Question: I have a table set up for an email form but when I view it in Outlook the column gets pushed out and it doesn't align properly.
I want the text the sit in the column next to the image but It get's pushed over to the right when I view it in Outlook.
I've tried adding the width to the tables properties but it still plays up.
Obviously it views fine in JSFiddle but I'm hoping someone knows where the problem lies.
<URL>
'''
<table width="500px" border="1">
<tr>
<th height="40" colspan="2" align="left" bgcolor="#FFFFFF" scope="row">
<h1><img src="http://icons.iconarchive.com/icons/oxygen-icons.org/oxygen/256/Actions-arrow-right-icon.png" width="16" height="30" />NAME</h1>
</th>
</tr>
<tr>
<th height="70" width="70" align="left" bgcolor="#FFFFFF" scope="row">
<img src="http://www.nasa.gov/images/content/617883main_VIIRS_4Jan2012.small.jpg"
width="70" height="70" />
</th>
<th width="430" height="41" align="left" bgcolor="#FFFFFF" scope="row"><strong>Text Text Text Text Text Text Text Text Text Text Text Text</strong>
</th>
</tr>
</table>
'''
This is what Outlook is doing to my table:

As you can see, the text doesn't sit to the left of the cell.
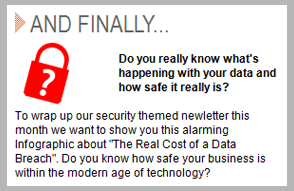
Answer: Try to remove px from width property in table and th tags like this
'''
<table width="500" border="1">
'''
For Outlook 2007 you could try to add inline css too
'''
<th height="40" style="width:40px;" colspan="2" align="left" bgcolor="#FFFFFF" scope="row">
'''
<URL>
Try this:
'''
<table width="500" border="1" cellspacing="0" cellpadding="0">
<tr>
<td height="40" width="498" bgcolor="#FFFFFF" scope="row">
<h1><img src="http://icons.iconarchive.com/icons/oxygen-icons.org/oxygen/256/Actions-arrow-right-icon.png" width="16" height="30" />
NAME</h1>
</td>
</tr>
<tr>
<td>
<table border="0" width="498" cellspacing="0" cellpadding="0">
<tr>
<td height="70" width="70" bgcolor="#FFFFFF" scope="row">
<img src="http://www.nasa.gov/images/content/617883main_VIIRS_4Jan2012.small.jpg" width="70" height="70" style="display: block;" />
</td>
<td width="428" height="70" bgcolor="#FFFFFF" scope="row"><strong>Text Text Text Text Text Text Text Text Text Text Text Text</strong>
</td>
</tr>
</table>
</td>
</tr>
</table>
'''